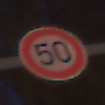
Verkehrszeichen: Geschwindigkeit50
Umgebung: Outdoor, Urban
Tageszeit: Night
Wetter: Clear
Licht: Artificial
Jahreszeit: NotSpecified
Kontrast: HighContrast